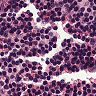
Metastatic tissue present: no